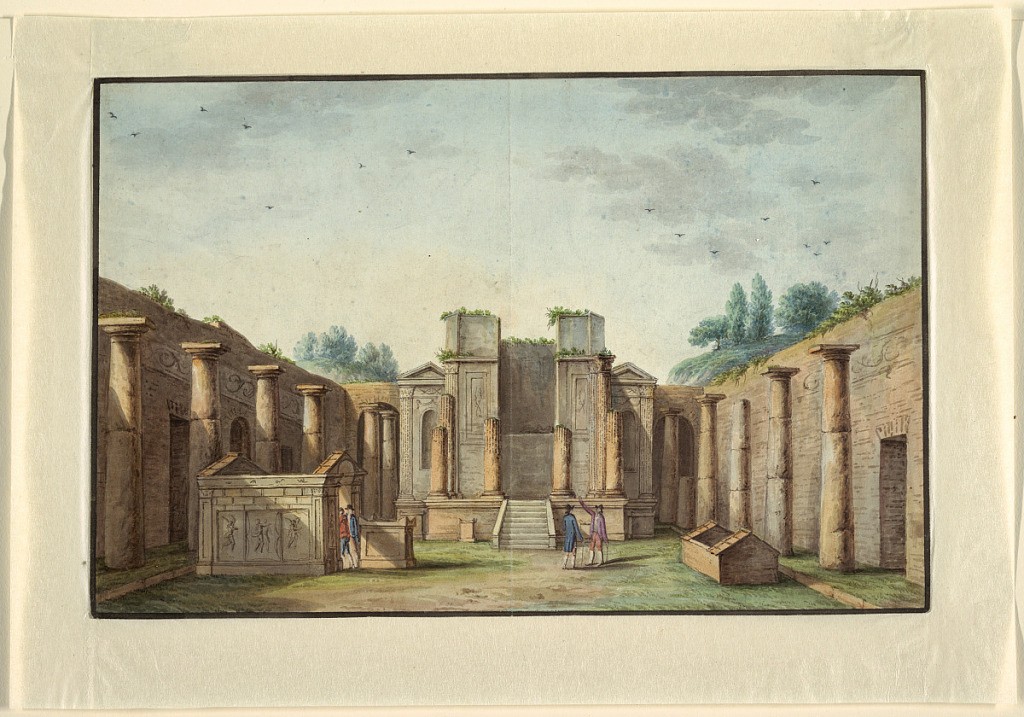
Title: View of Naples (or vicinity)
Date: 19th century
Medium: Brush and gouache on paper
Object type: Drawing
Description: Neapolitan landscape of a courtyard with walls and columns visible on three sides. Ruin of a building at center, with smaller structure at left and four figures.